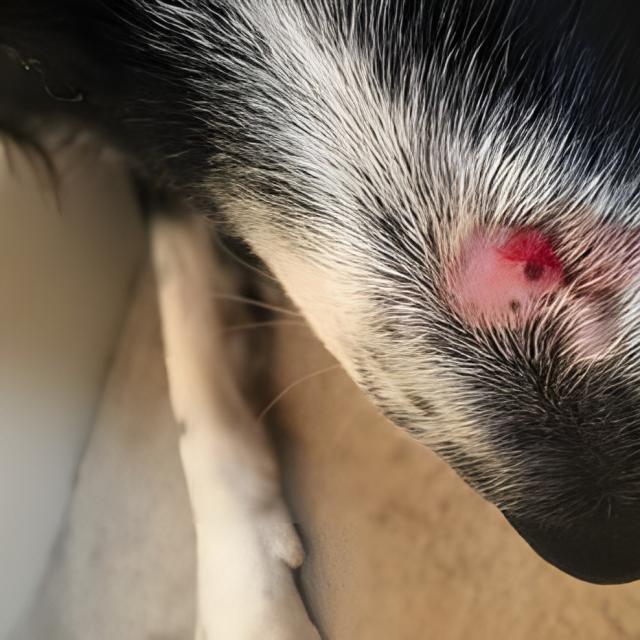
Canine dermatitis — inflammation of the skin presenting with erythema, pruritus, papules, and excoriation. May be allergic, contact, or atopic in origin.